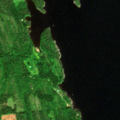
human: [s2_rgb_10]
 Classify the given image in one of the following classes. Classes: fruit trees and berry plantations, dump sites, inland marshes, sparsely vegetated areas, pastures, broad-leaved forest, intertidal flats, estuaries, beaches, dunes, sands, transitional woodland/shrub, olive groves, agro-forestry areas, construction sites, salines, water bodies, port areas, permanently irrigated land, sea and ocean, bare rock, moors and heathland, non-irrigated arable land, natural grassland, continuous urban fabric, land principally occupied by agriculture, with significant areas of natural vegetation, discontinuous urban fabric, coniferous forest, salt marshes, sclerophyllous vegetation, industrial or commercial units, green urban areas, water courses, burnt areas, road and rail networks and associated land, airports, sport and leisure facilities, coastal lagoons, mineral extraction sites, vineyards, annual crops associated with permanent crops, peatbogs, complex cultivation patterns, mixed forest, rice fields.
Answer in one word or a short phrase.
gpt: mixed forest, water bodies